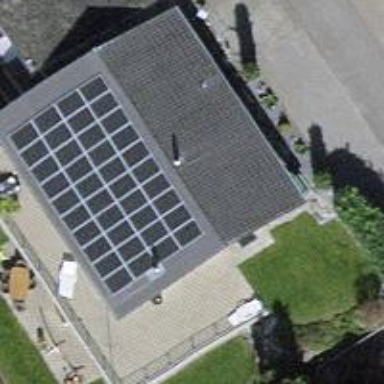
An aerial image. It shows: Solar power generator with photovoltaic panels.